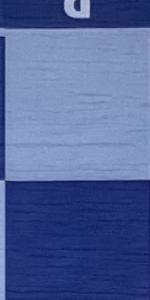
Label: Empty